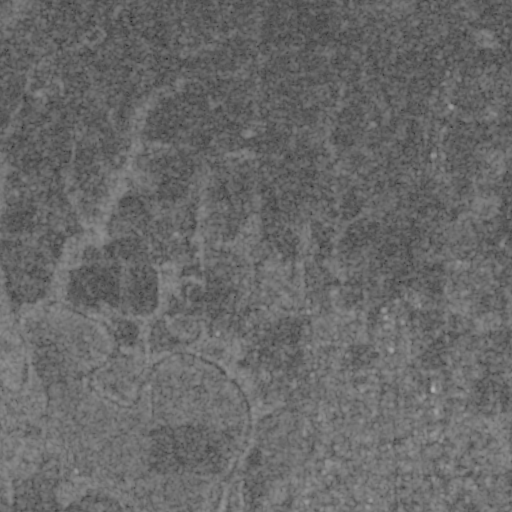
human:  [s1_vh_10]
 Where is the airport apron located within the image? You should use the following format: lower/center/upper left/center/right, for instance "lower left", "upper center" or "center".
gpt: The airport apron is located in the upper right of the image.
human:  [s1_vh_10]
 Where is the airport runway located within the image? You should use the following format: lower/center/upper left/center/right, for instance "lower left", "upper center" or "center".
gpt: The airport runway is located in the upper right of the image.
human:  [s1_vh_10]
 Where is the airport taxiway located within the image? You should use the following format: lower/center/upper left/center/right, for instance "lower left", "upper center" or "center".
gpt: The airport taxiway is located in the upper right of the image.
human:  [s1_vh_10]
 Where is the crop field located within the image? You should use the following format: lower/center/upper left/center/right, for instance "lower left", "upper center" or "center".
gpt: The crop field is located in the lower left of the image.
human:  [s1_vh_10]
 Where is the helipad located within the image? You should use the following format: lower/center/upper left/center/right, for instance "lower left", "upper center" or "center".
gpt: The helipad is located in the center right of the image.
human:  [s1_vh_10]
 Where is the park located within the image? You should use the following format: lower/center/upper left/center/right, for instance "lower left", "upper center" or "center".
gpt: The park is located in the lower center of the image.
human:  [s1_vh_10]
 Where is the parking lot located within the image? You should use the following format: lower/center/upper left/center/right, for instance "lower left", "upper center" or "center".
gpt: The parking lot is located in the center of the image.
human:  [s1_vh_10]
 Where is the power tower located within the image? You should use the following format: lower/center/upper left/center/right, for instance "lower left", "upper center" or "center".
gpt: The power tower is located in the upper left of the image.
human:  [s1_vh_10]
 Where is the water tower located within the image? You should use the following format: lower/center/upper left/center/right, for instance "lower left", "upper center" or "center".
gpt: The water tower is located in the lower right of the image.
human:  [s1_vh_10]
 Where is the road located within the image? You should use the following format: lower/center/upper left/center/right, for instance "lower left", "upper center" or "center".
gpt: There is no road in the image.

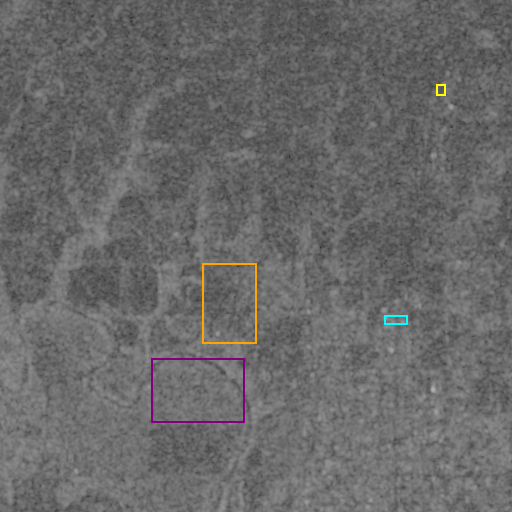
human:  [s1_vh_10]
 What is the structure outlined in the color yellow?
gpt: The structure outlined in yellow is an airport apron.
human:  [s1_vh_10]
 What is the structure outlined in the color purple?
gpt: The structure outlined in purple is a crop field.
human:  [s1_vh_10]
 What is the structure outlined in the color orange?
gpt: The structure outlined in orange is a park.
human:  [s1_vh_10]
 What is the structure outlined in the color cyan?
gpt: The structure outlined in cyan is a building.
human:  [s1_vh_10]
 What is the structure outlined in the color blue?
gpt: There is no blue outline.